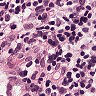
Metastatic tissue present: no